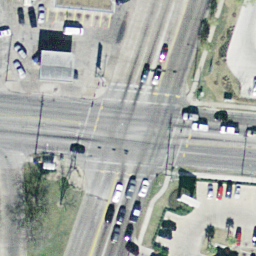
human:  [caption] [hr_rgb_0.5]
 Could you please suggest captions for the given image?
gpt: An intersection only with some houses and plants at the corners .

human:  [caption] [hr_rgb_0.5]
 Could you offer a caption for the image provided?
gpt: An intersection with some houses and plants at the corners .

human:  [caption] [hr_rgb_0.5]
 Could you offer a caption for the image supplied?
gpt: An intersection with some cars on the road .

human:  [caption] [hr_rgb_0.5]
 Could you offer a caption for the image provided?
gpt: An intersection with two roads are not vertical to each other .

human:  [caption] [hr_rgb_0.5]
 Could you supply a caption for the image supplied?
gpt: An intersection with two roads are not vertical to each other .